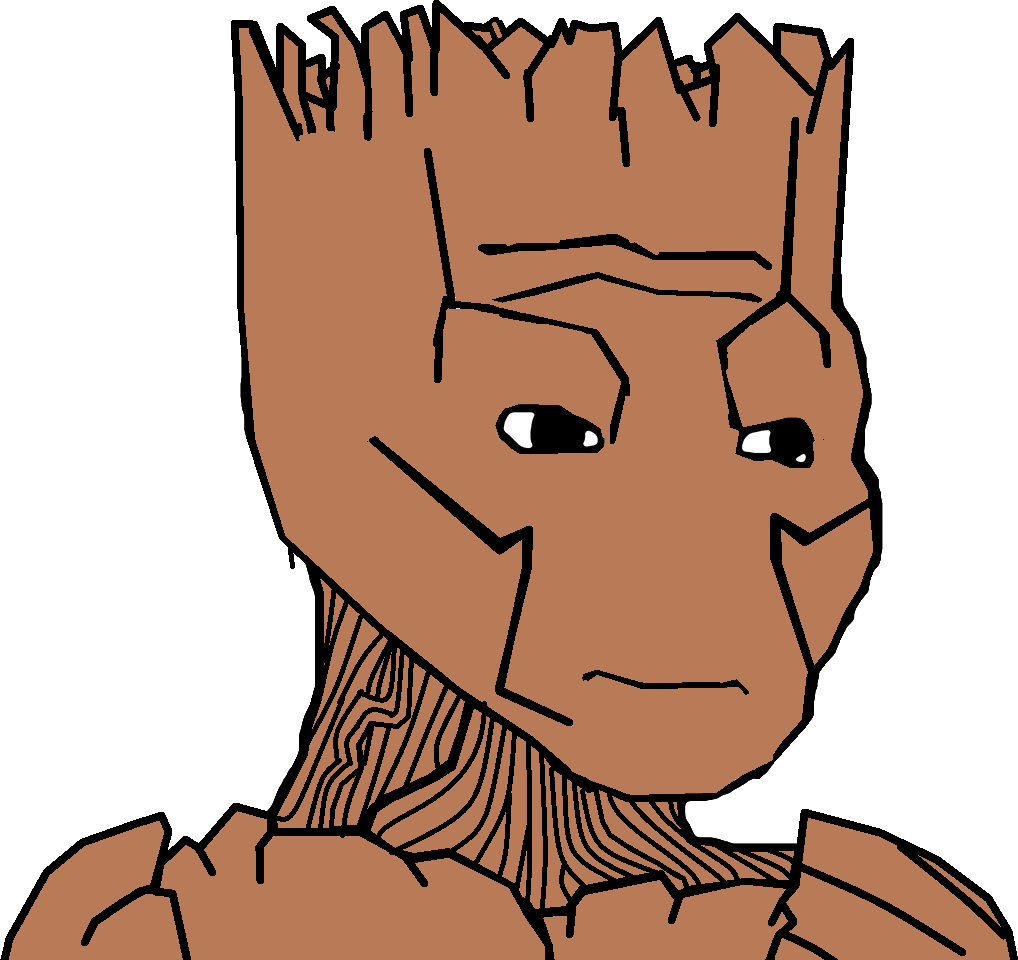
Label: 5_Alien